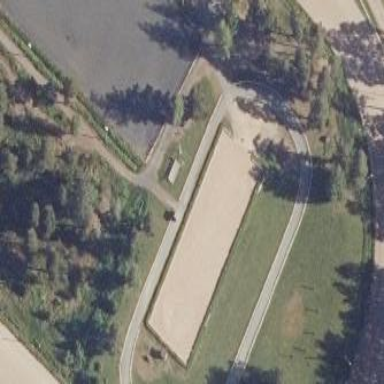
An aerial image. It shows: Equestrian pitch for leisure land sports.